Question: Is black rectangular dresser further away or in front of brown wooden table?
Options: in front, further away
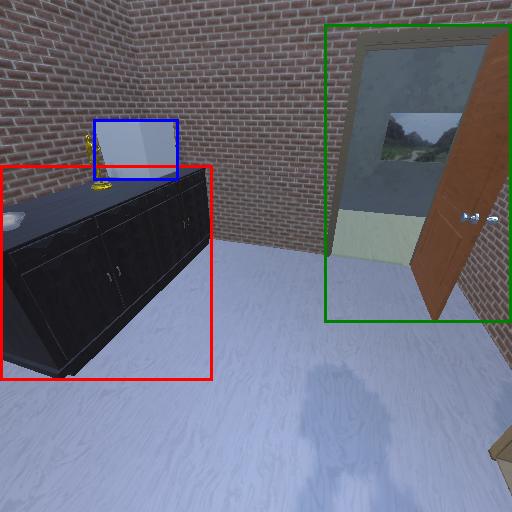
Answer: in front